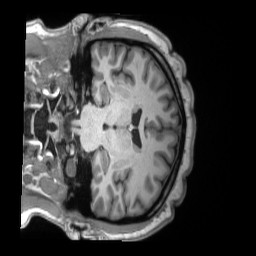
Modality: T1w
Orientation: coronal
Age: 32
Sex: male
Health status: ill
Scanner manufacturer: siemens
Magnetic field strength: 3 T
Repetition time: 2.2 s
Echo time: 0.00157 s